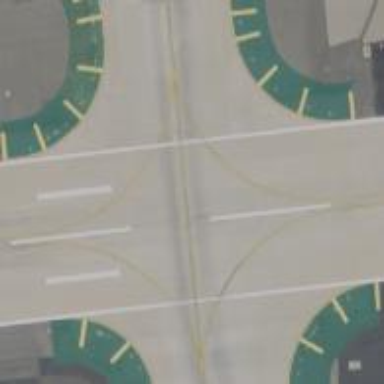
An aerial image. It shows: Image of taxiway at airport.